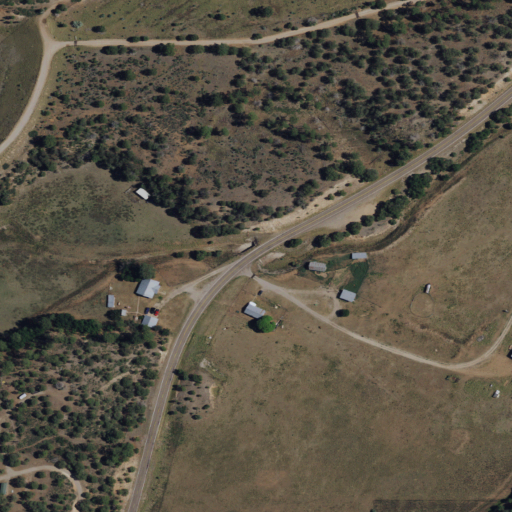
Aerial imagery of valley in New Mexico named Curtis Canyon containing grassland, evergreen forest, open development, and shrub